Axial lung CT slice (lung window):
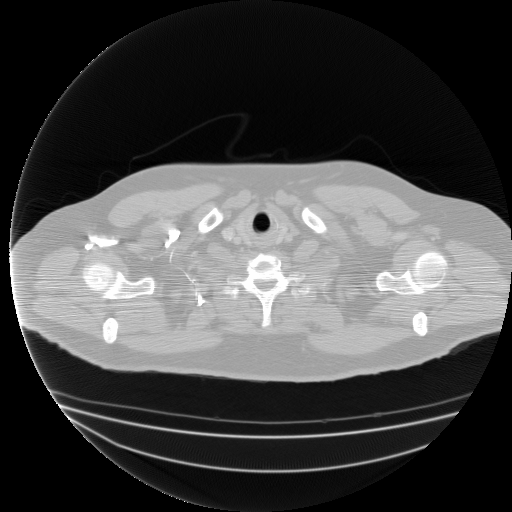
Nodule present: no